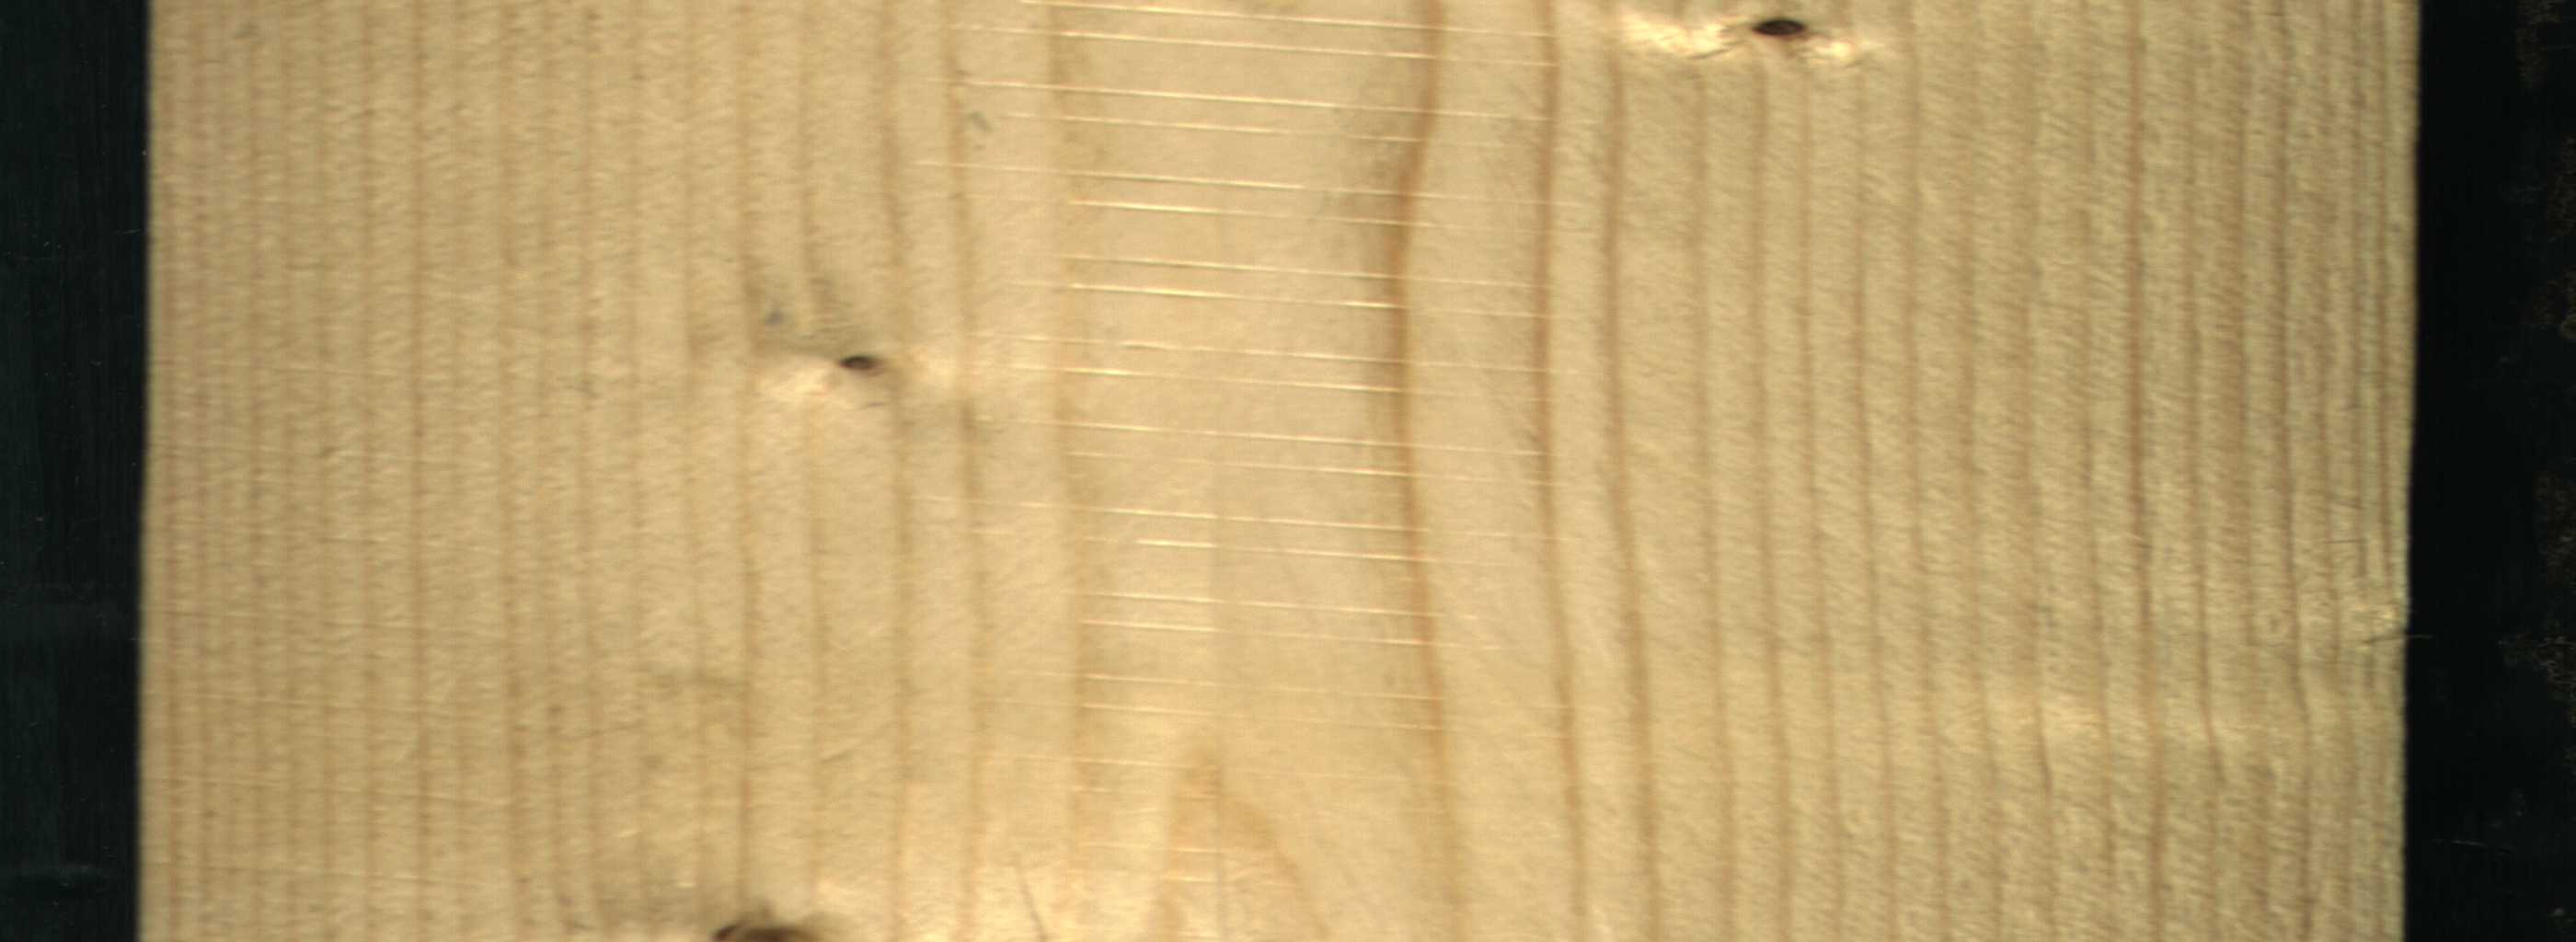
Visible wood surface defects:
Dead_Knot
Dead_Knot
Dead_Knot